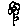
Label: flower